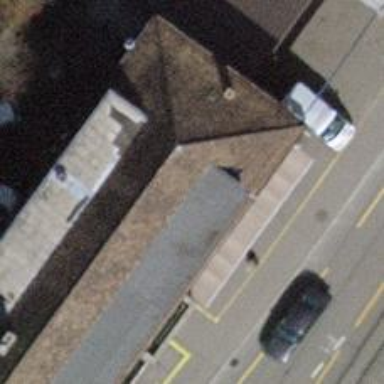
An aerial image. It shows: Restaurant.